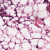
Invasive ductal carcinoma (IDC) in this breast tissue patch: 0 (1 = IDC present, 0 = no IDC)